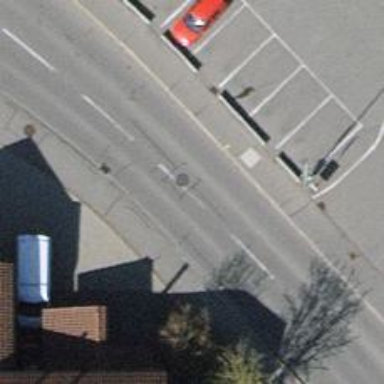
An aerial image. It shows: Public transport stop position.